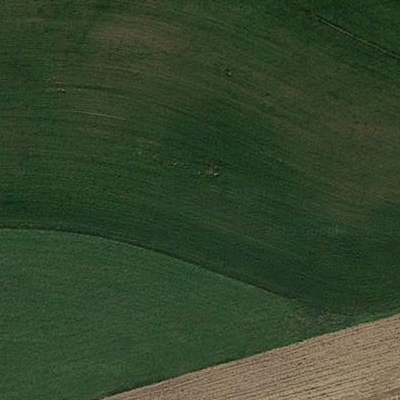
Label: bField